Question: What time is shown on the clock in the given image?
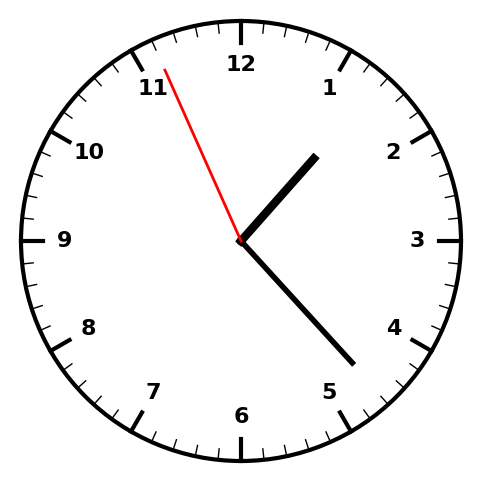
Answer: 01:22:56